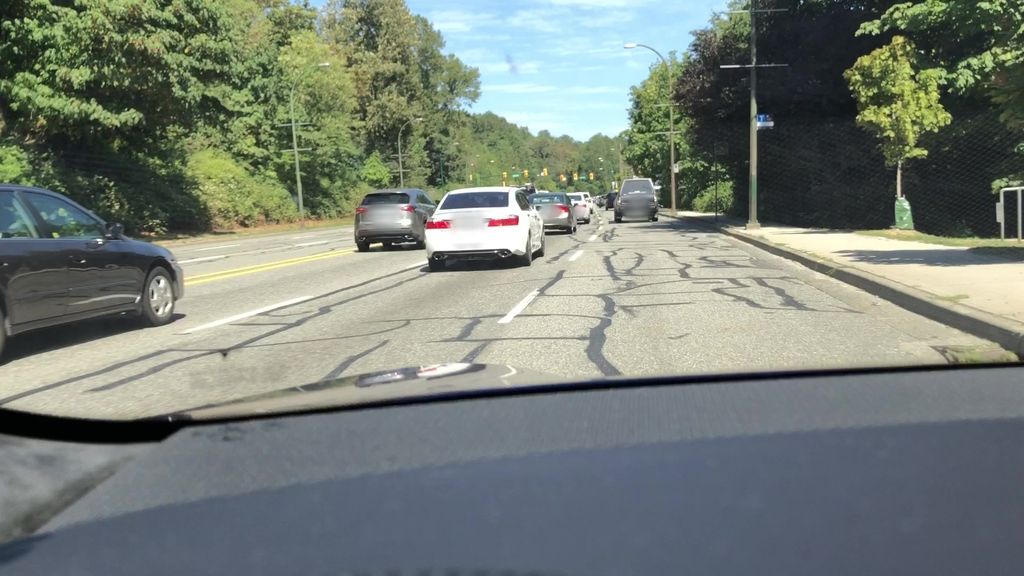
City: vancouver